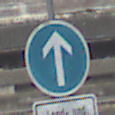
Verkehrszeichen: VorgeschriebeneFahrtrichtungGeradeaus
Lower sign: BesondereFahrzeugeUndTransportgueter8
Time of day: MorningAfternoon
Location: Outdoor (Suburban)
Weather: PartlyCloudy
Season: NotSpecified
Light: Natural